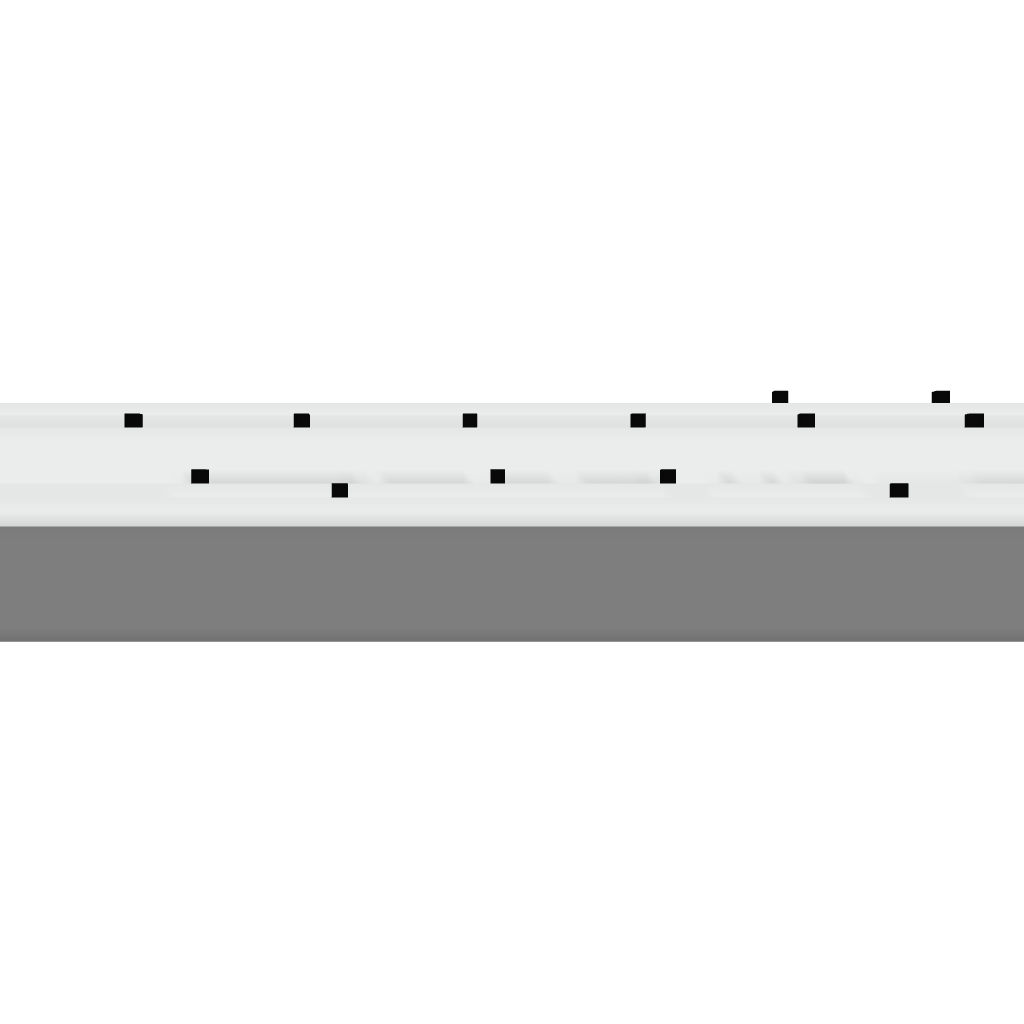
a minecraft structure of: Redstone Binary Calculator